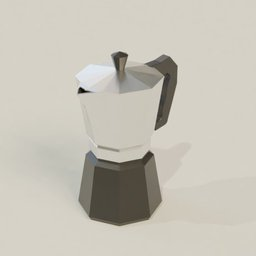
Label: tools